Question: I' m trying to get how many visit to customer sells rep. did last month I create this sql to give me visit for customer in currents but I need to be apple t to get last month total Visits

'''
declare @FromDate date, @ToDate date
set @FromDate = '11/01/2012'
set @ToDate = '11/30/2012'
SELECT COUNT(VisitTracking.customerID) AS #VISIT
FROM VisitTracking INNER JOIN Customers
ON VisitTracking.customerID = Customers.customerID INNER JOIN Customer_Company
ON Customers.customerID = Customer_Company.customerID INNER JOIN Company
ON Customer_Company.companyID = Company.companyID
WHERE VisitTracking.DateVisited BETWEEN
DATEADD(m, datediff(DD, 0, @FromDate)-1, 0) AND
DATEADD(M, datediff(month, 0, @ToDate)-1, 0)
GO
SELECT COUNT(VisitTracking.customerID) AS #VISIT
FROM VisitTracking
WHERE VisitTracking.DateVisited BETWEEN DATEADD(m, datediff(DD, 0, @FromDate)-1, 0) AND DATEADD(s,-1,DATEADD(mm, DATEDIFF(m,0,@ToDate),0))
'''
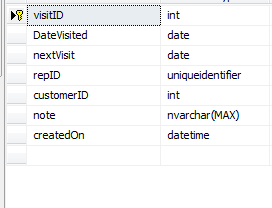
Answer: use this code
'''
declare @FromDate date
,@ToDate date
set @FromDate = '11/01/2012'
set @ToDate = '11/30/2012'
SELECT COUNT(VisitTracking.customerID) AS #VISIT
FROM VisitTracking
WHERE VisitTracking.DateVisited BETWEEN DATEADD(m, datediff(MM, 0, @FromDate)-1, 0) and DATEADD(s,-1,DATEADD(mm, DATEDIFF(m,0,@ToDate),0))
'''